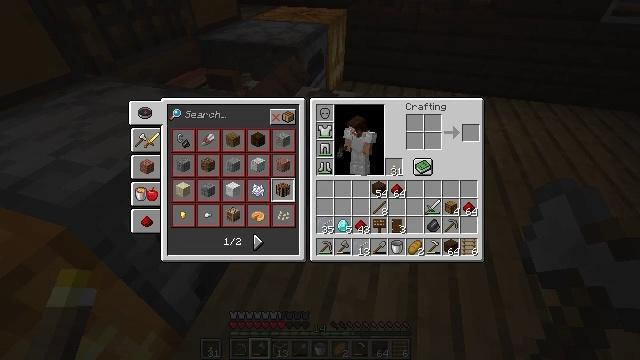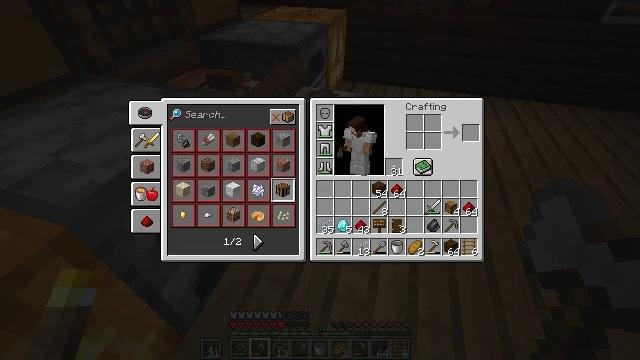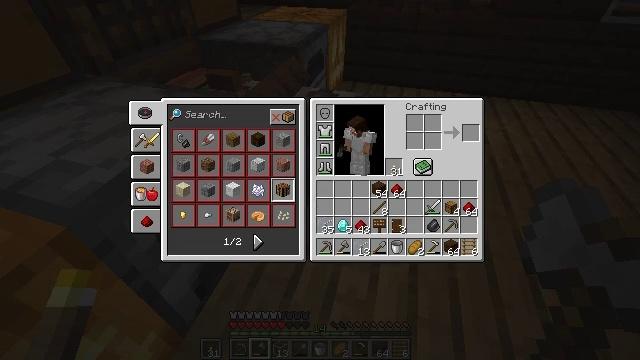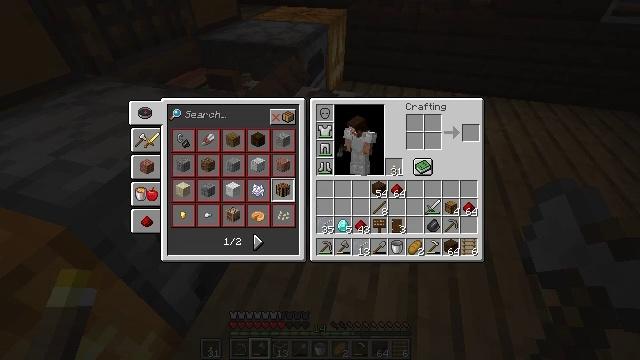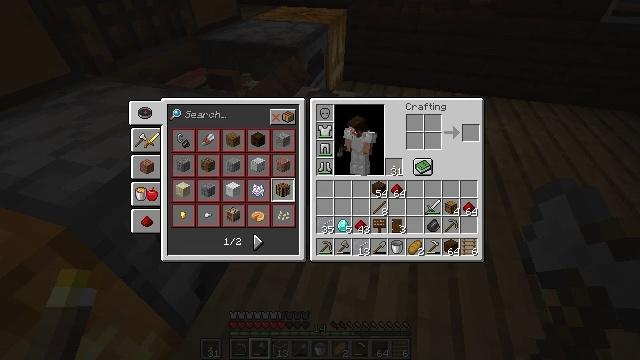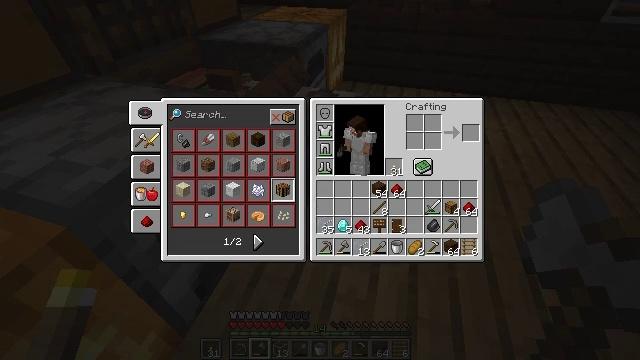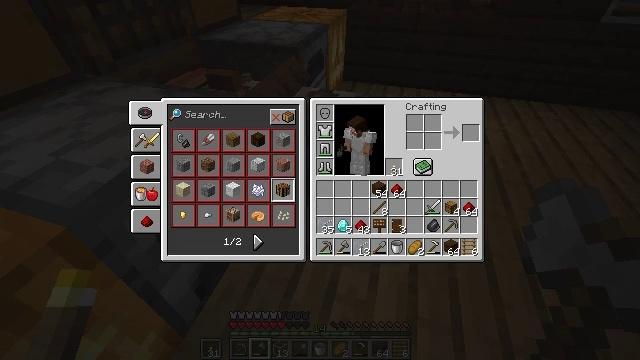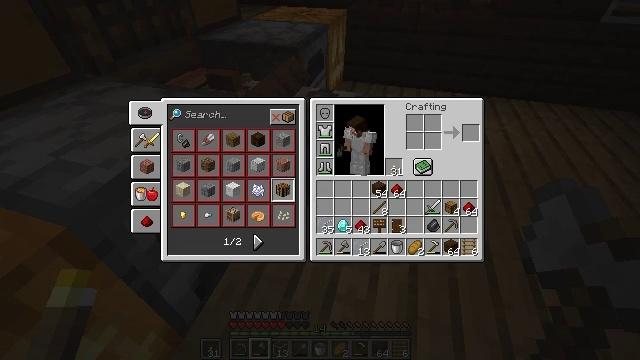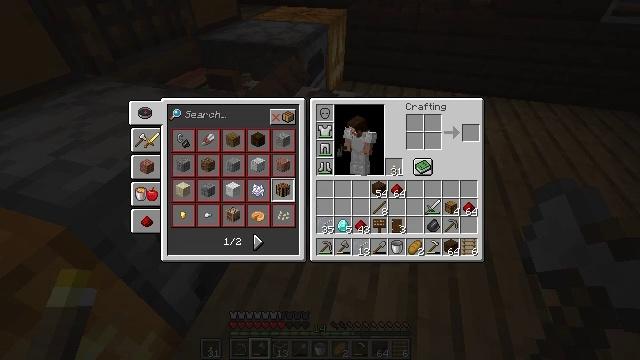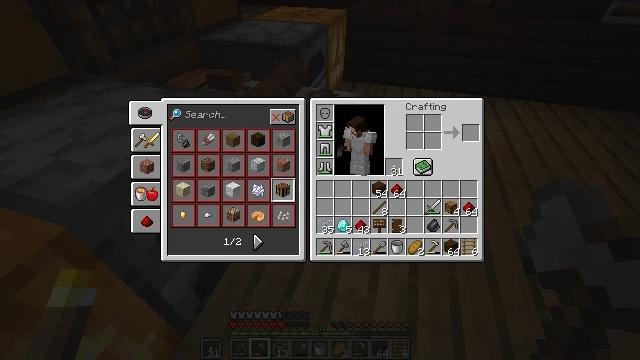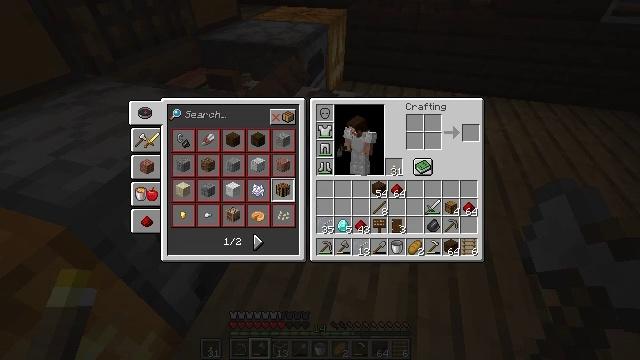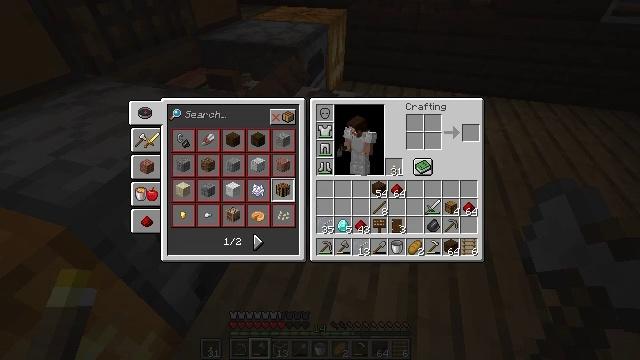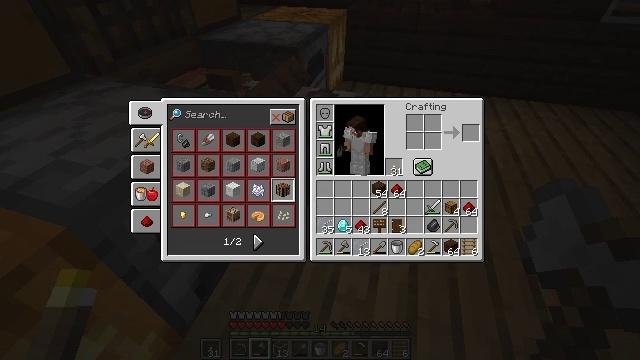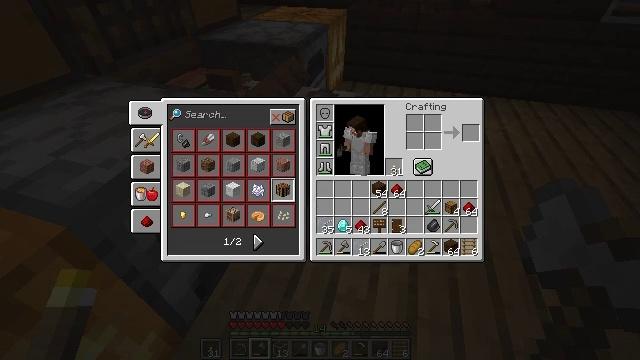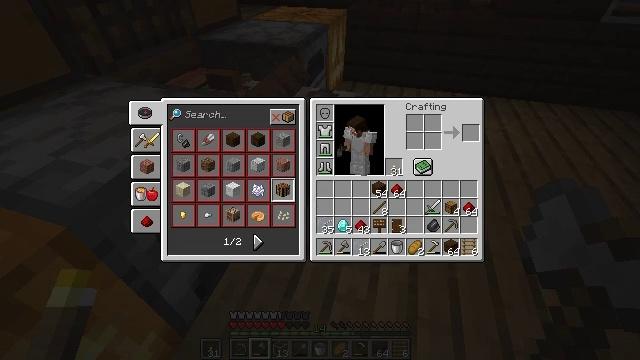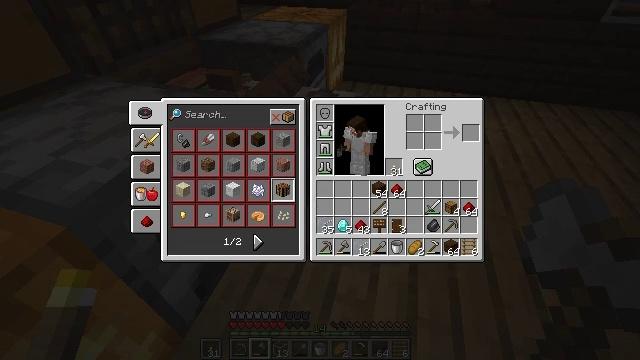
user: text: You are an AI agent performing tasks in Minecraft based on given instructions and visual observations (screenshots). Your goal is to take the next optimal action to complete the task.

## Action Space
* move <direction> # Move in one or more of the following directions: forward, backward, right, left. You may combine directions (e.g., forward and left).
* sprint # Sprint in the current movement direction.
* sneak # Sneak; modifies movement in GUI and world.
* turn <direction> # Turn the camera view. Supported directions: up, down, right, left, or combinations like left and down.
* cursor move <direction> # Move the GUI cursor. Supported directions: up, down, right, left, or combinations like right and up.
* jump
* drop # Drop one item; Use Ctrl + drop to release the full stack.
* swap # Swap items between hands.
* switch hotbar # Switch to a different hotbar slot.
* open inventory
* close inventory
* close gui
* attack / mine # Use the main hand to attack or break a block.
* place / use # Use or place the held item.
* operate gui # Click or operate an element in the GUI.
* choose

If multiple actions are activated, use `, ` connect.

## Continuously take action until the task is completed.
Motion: motion action
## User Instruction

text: Use the crafting table to get a cobblestone wall.
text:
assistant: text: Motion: no_op
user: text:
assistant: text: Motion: no_op
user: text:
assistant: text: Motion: no_op
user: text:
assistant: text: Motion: no_op
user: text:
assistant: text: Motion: no_op
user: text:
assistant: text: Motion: no_op
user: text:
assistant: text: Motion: no_op
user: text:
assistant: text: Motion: no_op
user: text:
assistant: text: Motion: no_op
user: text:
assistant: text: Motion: no_op
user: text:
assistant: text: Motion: no_op
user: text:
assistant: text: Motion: no_op
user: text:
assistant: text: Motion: no_op
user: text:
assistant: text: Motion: no_op
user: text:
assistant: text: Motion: no_op
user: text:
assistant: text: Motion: no_op
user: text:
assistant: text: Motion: no_op
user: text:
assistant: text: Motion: no_op
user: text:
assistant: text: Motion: no_op
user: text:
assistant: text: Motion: no_op
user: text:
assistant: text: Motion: no_op
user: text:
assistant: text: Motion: no_op
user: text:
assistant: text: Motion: no_op
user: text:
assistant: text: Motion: no_op
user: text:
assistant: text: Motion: no_op
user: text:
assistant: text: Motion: no_op
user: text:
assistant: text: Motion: no_op
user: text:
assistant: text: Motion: no_op
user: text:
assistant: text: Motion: no_op
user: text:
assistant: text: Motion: no_op